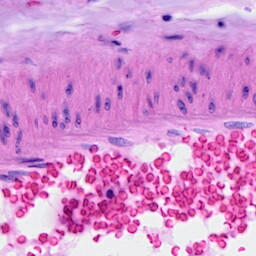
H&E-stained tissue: Breast